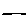
Label: line